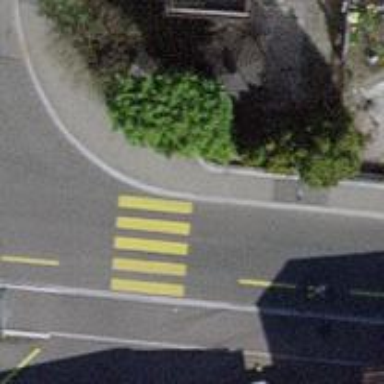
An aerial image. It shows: Zebra crossing on the road.